六年级 · 立体几何学
 李师傅准备用下图左面的长方形铁皮卷成一个圆柱形水桶的侧面，再从下图右面的铁皮中选一个作底面，可直接选用的底面有（）。(接缝处忽略不计，无盖） (单位：cm)

$\stackrel{4}{\Theta} 3$

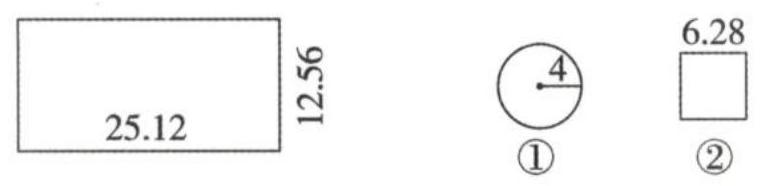
A. (3)(4)
B. (1)(3)
C. (2)(3)
D. (1)(4)
答案: B